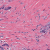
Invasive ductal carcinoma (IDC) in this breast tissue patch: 1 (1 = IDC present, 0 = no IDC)